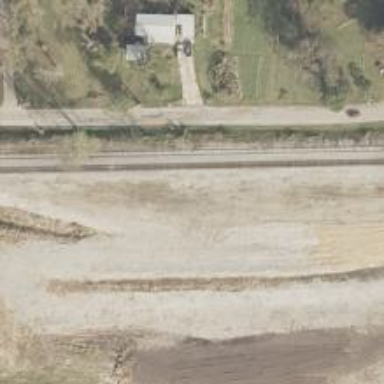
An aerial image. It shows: Abandoned spur railway.